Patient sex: M
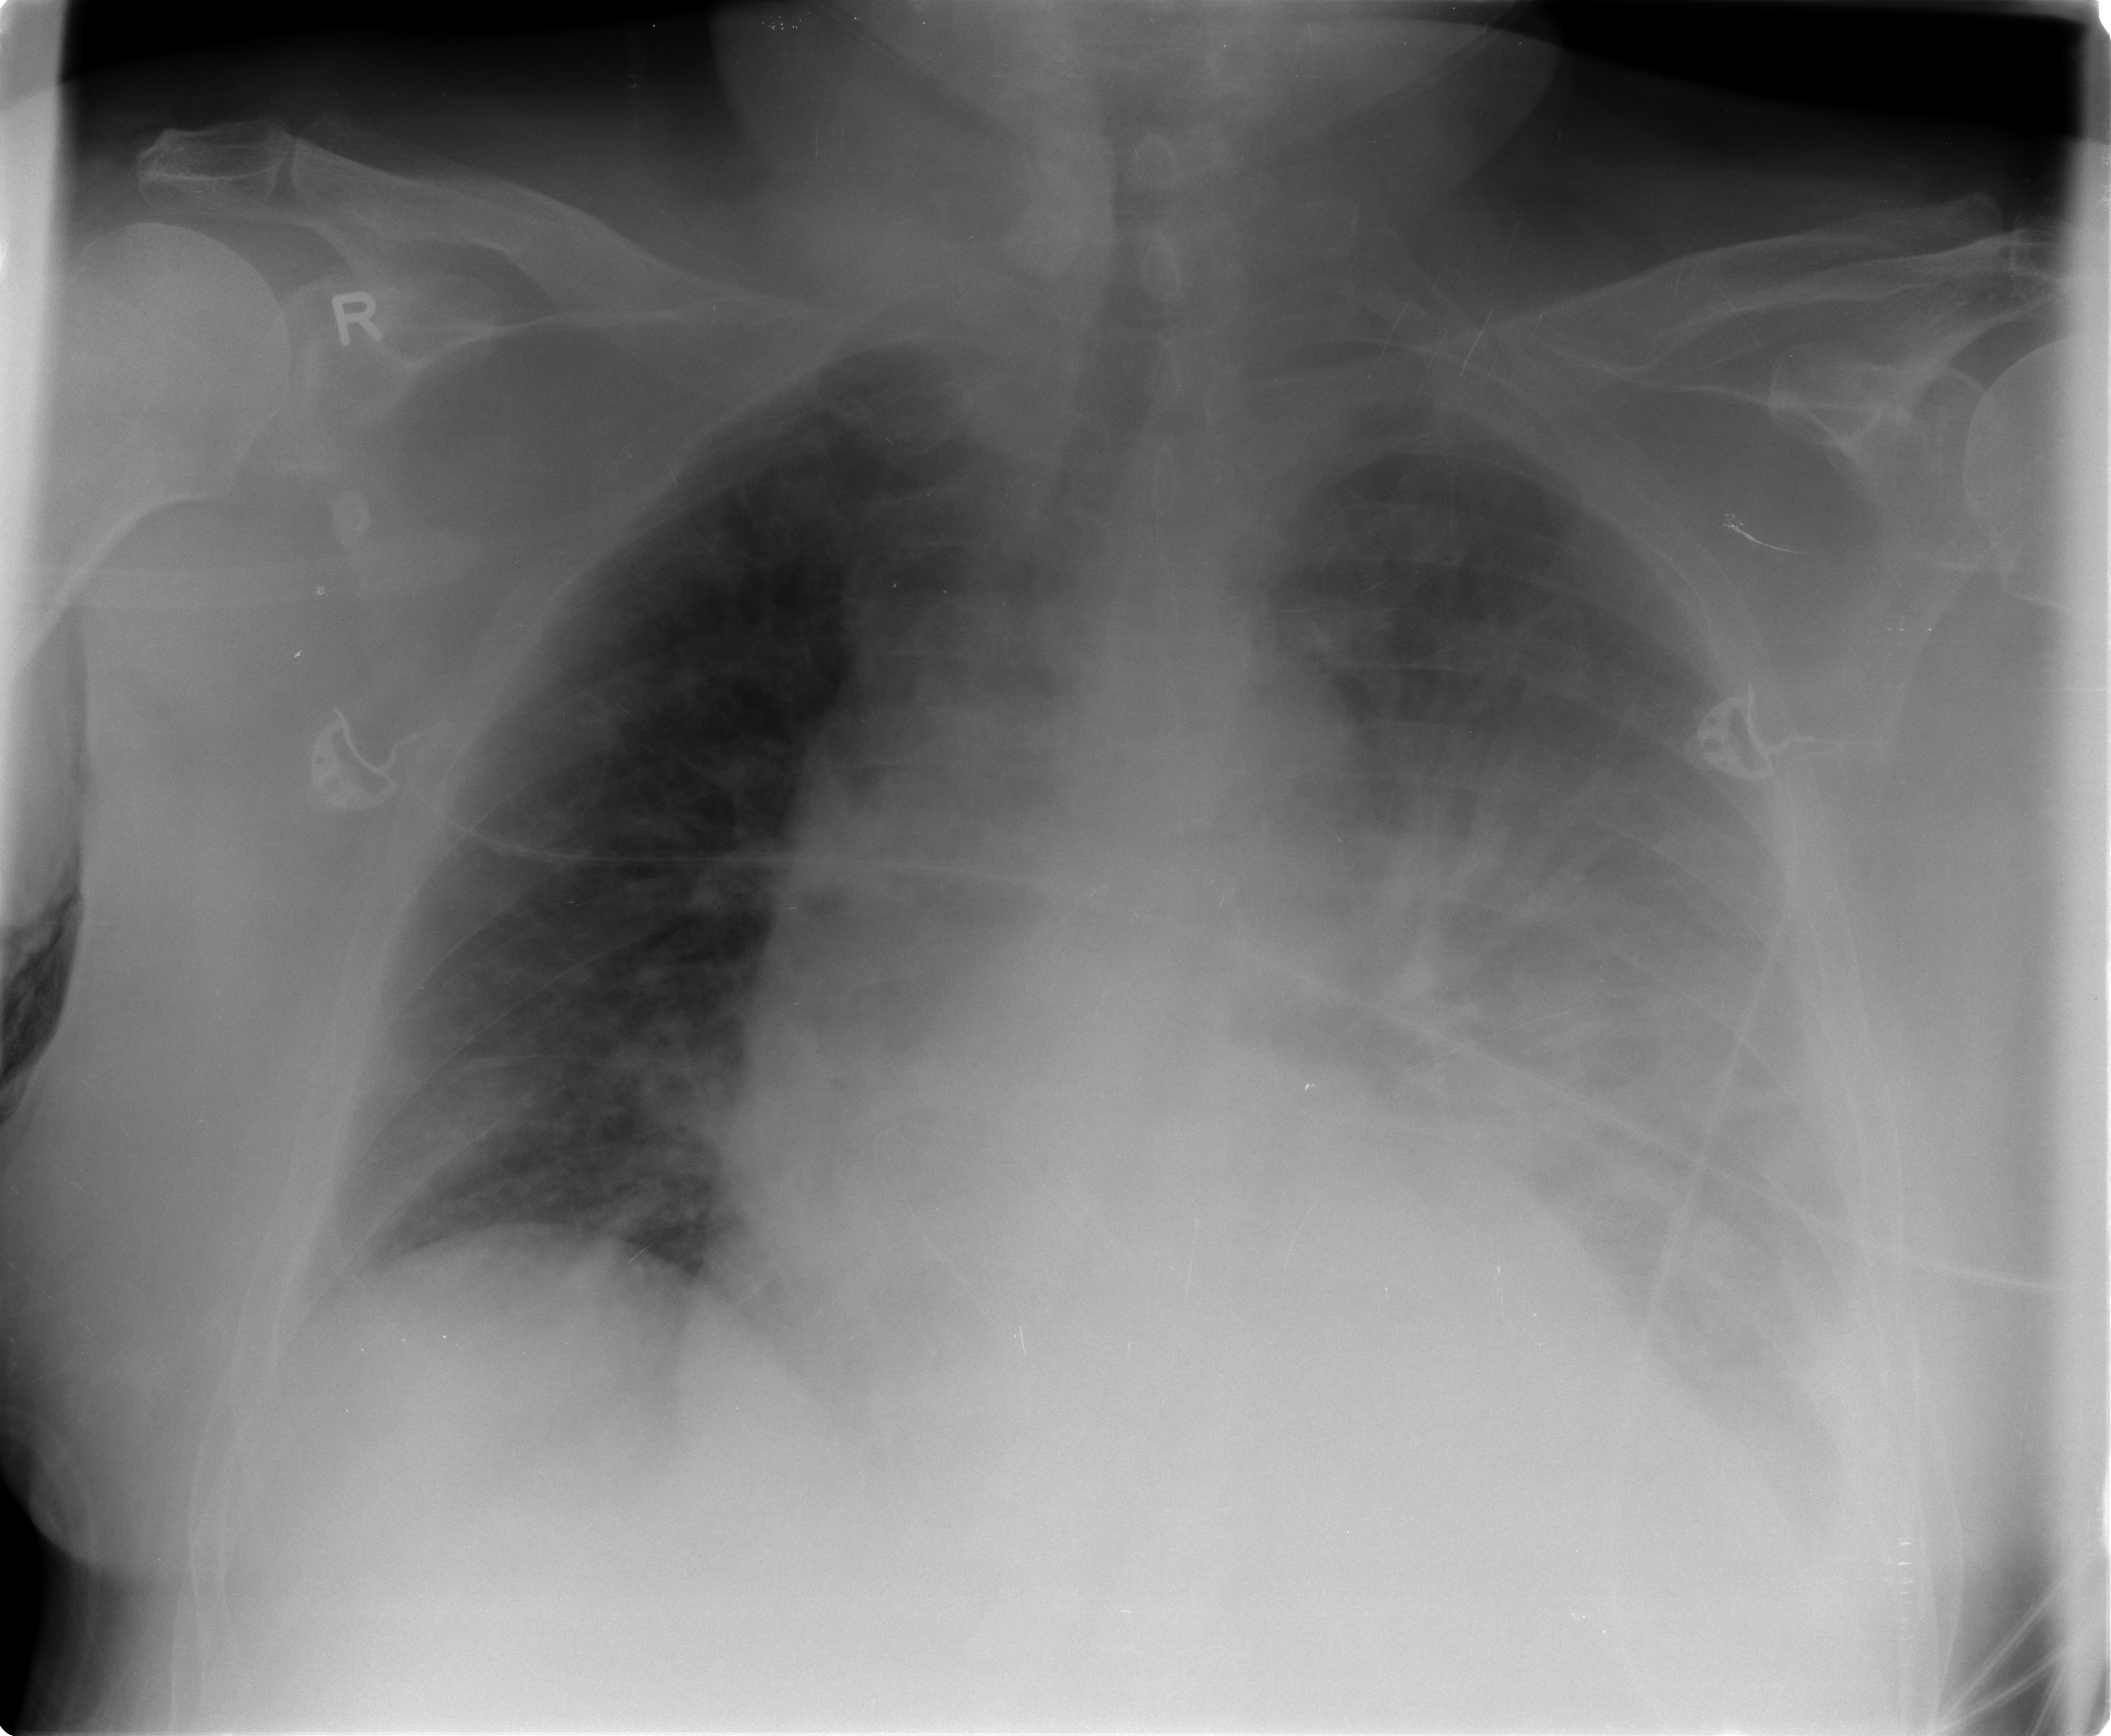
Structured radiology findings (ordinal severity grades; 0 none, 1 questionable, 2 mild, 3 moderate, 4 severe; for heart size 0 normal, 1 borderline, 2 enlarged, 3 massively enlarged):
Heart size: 2
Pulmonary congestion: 2
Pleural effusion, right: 0
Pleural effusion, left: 2
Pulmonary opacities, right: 0
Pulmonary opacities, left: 3
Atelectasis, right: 0
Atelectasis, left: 2